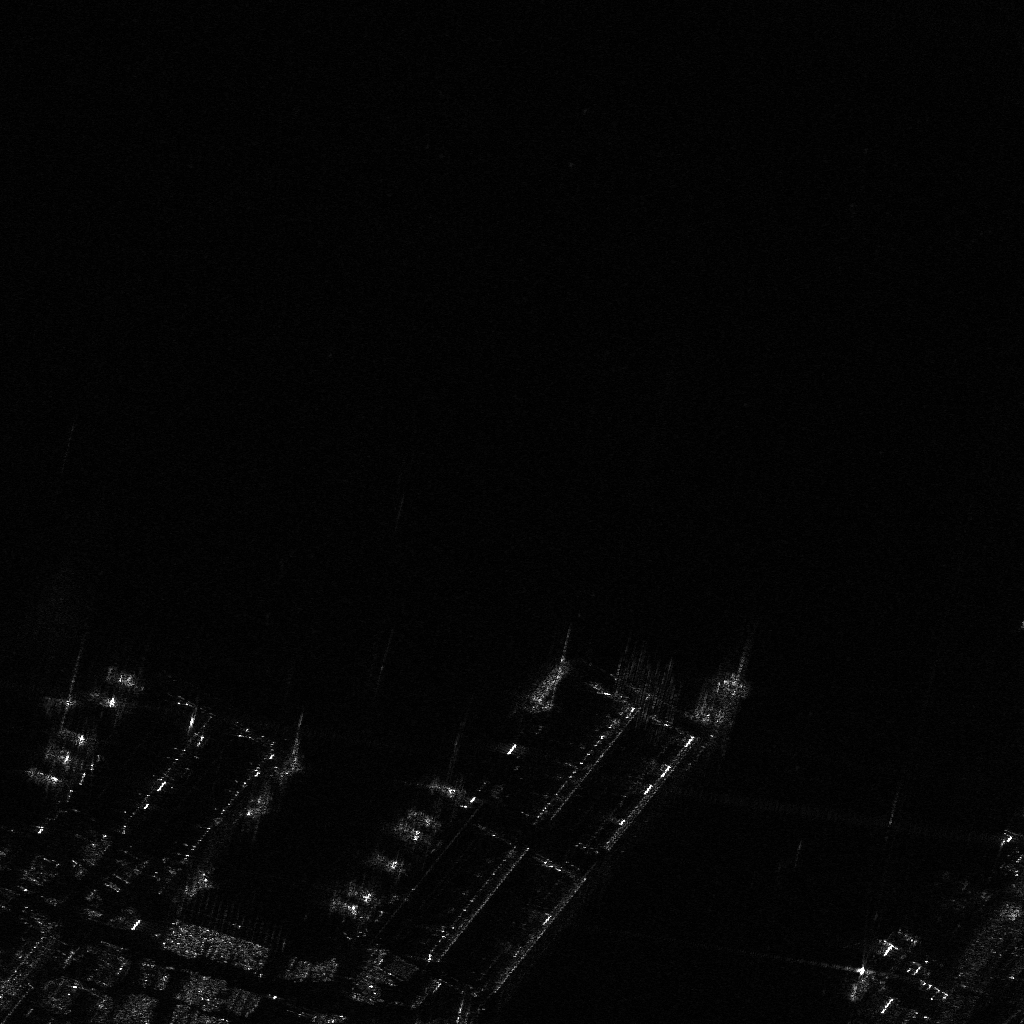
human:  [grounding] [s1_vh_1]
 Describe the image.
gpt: In the satellite image, there is  <ref>7 medium container </ref> <box>[[41, 76, 45, 77, 33], [39, 78, 43, 80, 35], [38, 79, 42, 81, 35], [35, 82, 39, 84, 35], [33, 86, 36, 87, 35], [32, 87, 35, 89, 35], [31, 87, 35, 88, 35]]</box> located at bottom,  <ref>3 medium container </ref> <box>[[3, 67, 7, 68, 32], [7, 67, 11, 68, 36], [9, 64, 13, 66, 33]]</box> located at left,  <ref>4 medium container </ref> <box>[[5, 71, 9, 72, 27], [4, 73, 7, 74, 27], [2, 74, 6, 76, 27], [24, 76, 25, 80, 28]]</box> located at bottom left,  <ref>1 medium container </ref> <box>[[52, 63, 54, 69, 31]]</box> located at center,  <ref>1 large dredger </ref> <box>[[85, 86, 88, 99, 37]]</box> located at bottom right.